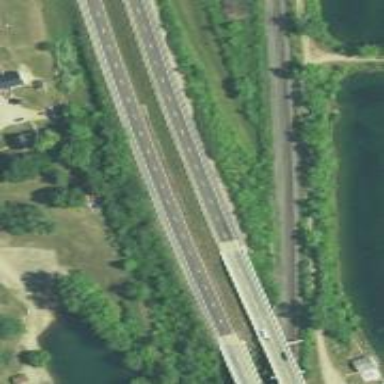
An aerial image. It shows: Bridge crossing over highway trunk expressway.